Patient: sex F, age 60
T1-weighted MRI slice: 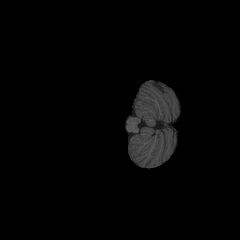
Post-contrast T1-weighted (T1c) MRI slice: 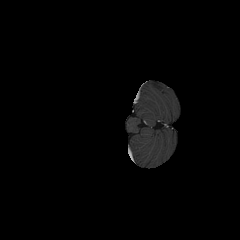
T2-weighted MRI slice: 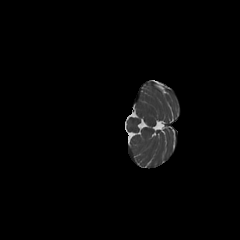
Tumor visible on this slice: no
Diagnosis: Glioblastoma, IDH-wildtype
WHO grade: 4